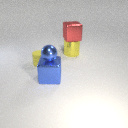
large yellow metal cylinder to the right of large blue metal cube